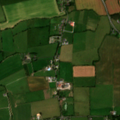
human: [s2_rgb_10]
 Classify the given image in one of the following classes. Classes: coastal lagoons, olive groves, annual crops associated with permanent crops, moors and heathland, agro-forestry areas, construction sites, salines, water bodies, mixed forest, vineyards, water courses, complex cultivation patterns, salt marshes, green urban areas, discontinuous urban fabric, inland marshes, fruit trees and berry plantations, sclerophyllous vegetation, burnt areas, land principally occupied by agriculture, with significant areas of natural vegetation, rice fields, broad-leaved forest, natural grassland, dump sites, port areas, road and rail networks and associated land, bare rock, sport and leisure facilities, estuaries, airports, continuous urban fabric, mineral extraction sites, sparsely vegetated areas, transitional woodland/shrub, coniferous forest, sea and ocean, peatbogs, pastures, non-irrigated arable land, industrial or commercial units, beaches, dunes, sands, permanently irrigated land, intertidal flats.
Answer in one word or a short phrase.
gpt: discontinuous urban fabric, non-irrigated arable land, pastures